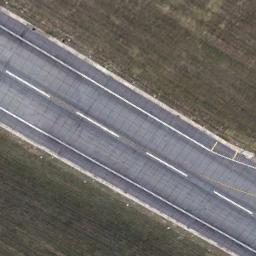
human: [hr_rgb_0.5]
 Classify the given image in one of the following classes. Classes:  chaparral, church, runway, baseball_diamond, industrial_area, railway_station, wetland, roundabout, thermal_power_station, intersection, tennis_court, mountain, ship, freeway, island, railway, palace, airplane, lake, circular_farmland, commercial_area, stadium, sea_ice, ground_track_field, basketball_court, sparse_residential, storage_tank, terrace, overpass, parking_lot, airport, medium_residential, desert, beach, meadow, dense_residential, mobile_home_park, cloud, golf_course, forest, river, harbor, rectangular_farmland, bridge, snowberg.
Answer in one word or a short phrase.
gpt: runway